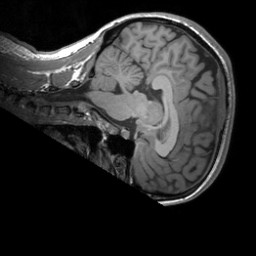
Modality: T1w
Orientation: sagittal
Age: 29
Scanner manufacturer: siemens
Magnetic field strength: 3 T
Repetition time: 1.9 s
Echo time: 0.00252 s